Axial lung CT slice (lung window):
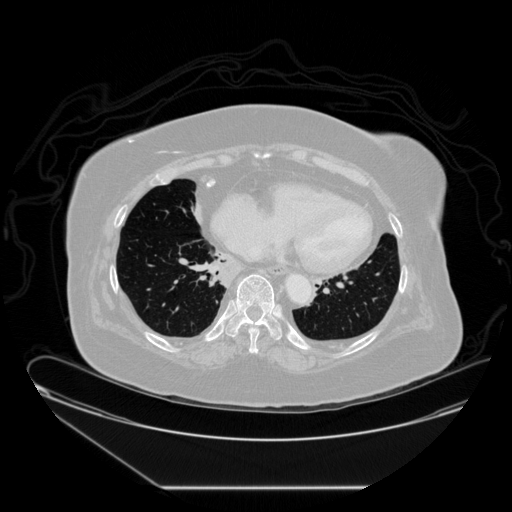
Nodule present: no